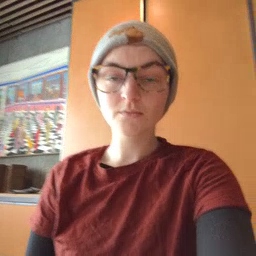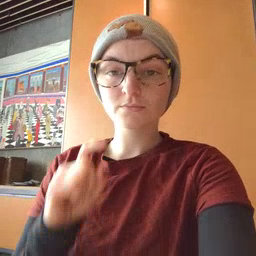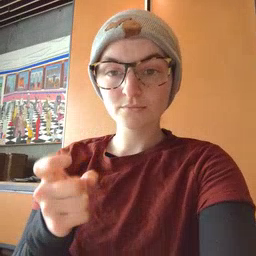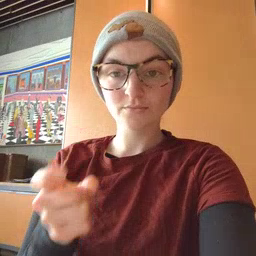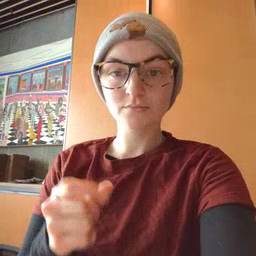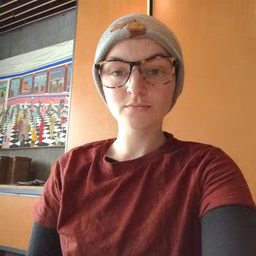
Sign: gift